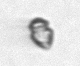
Label: Heterocapsa_rotundata